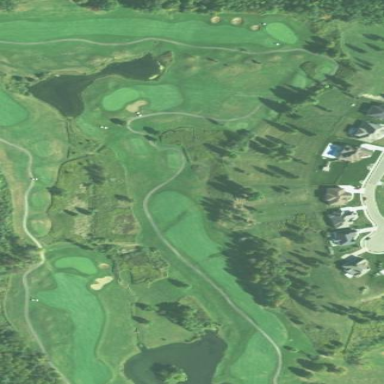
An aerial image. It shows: Golf fairway in the image.